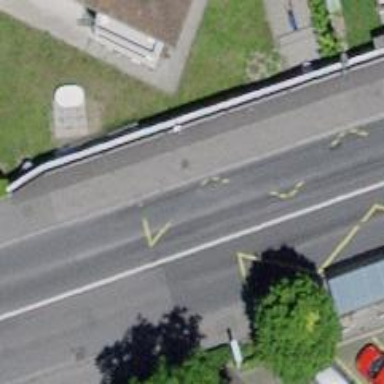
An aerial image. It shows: Bus stop with platform for public transport.